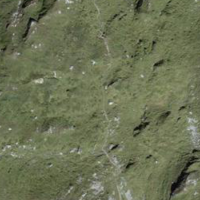
EUNIS habitat code: 23
Species observed at this site:
Lagopus muta